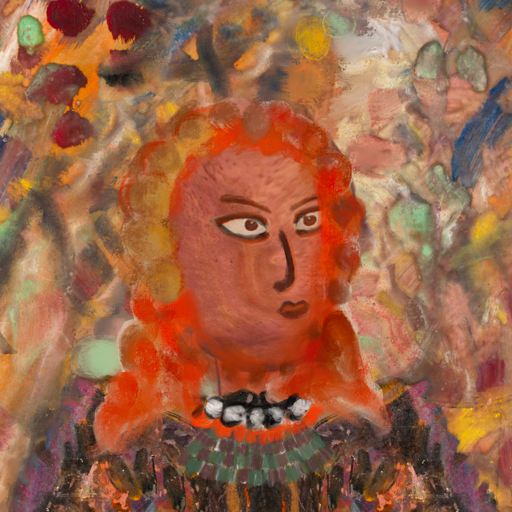
Background: Mother_And_Son_Mother, Head And Neck Side: Mother_And_Son_Mother, Face Side: Roy_Bahadur, Bust: Gypsy_Queen, Hair Side: Rupkatha, Head Accessory: Blank, Second Necklace: After_Raid, Necklace: An_Impression, Baby: Blank